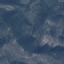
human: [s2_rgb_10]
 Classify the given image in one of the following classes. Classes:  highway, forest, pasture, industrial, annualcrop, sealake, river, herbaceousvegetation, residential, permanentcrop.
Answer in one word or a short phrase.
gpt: HerbaceousVegetation